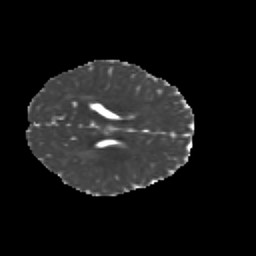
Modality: MD
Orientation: axial
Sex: female
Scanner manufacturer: siemens
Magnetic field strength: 3 T
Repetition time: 5 s
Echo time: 0.071 s